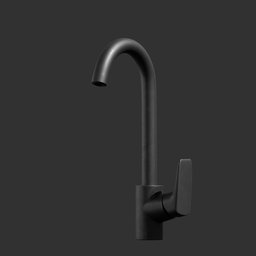
Label: appliances